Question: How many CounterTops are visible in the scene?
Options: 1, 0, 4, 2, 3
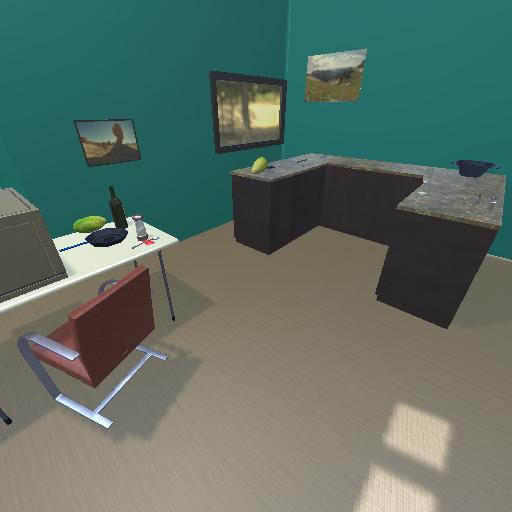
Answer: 1